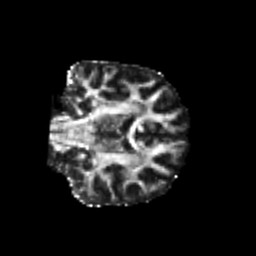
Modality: FA
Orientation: coronal
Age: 22
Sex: female
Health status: healthy
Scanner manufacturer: philips
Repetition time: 7.395 s
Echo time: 0.08599 s